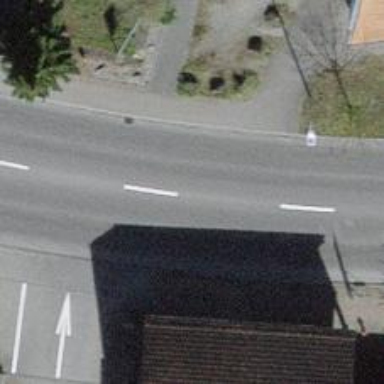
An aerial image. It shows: Concrete footway with excellent trail visibility.